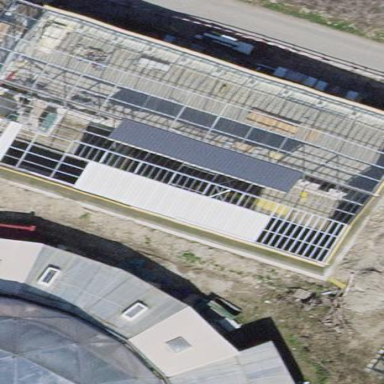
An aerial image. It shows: Greenhouse.